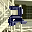
Label: 2